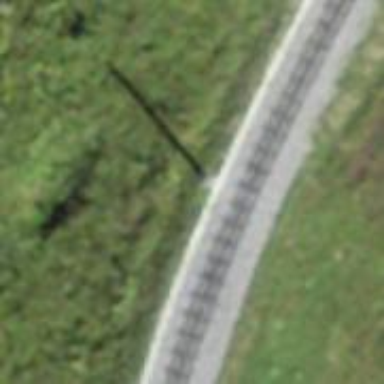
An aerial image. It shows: Narrow-gauge railway track electrified by contact line.